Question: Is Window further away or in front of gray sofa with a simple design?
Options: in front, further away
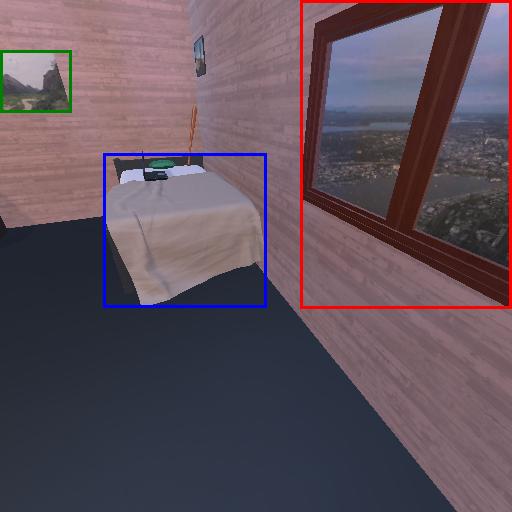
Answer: in front